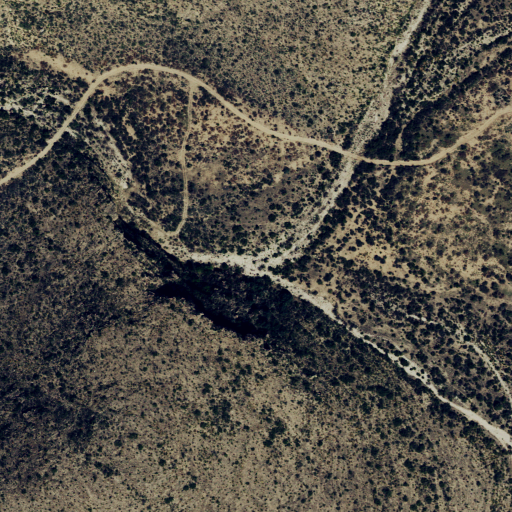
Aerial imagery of valley in Texas named Spring Canyon containing only shrub